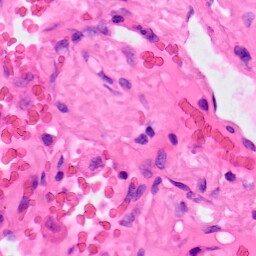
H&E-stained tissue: Lung